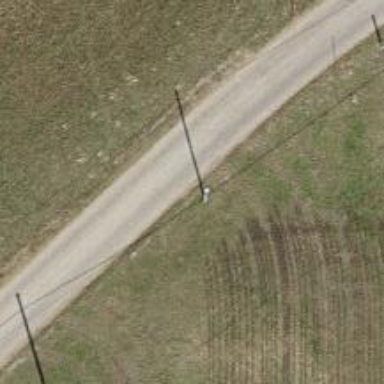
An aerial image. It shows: Power pole.